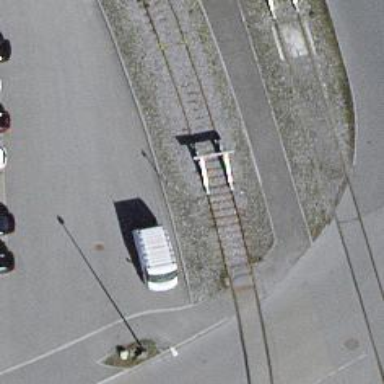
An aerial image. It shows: Railway buffer stop.